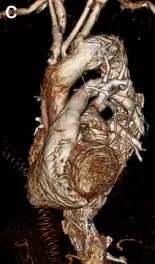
CTA after TEVAR and consecutive retrograde ATAAD. (C) 3D reconstruction.
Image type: radiology (ct)